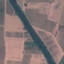
Label: River